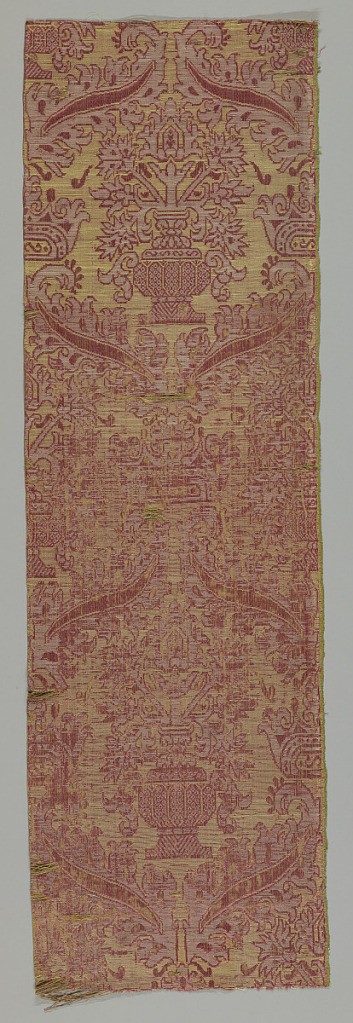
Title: Textile
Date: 17th century
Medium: silk, linen Technique: woven brocatelle
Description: Scrolling leaves and central vase in red, white and yellow.